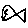
Label: fish